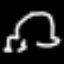
Label: frog